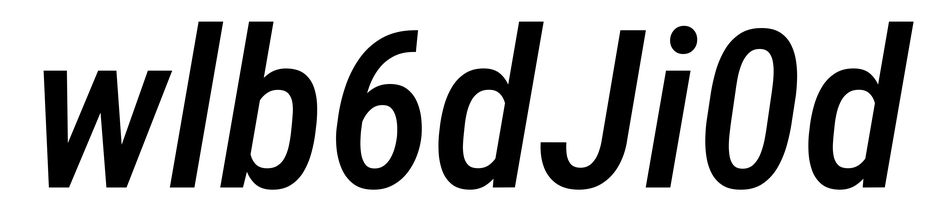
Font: Roboto-Italic_Condensed_Medium_Italic